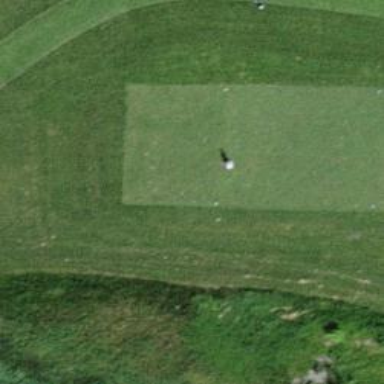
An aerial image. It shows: Golf tee area with grass surface.